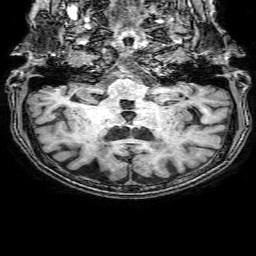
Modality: T1w
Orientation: sagittal
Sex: female
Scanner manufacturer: philips
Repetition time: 0.008152 s
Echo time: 0.00374 s